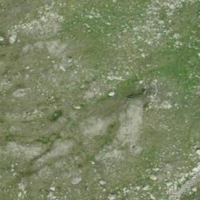
EUNIS habitat code: 26
Species observed at this site:
Marmota marmota